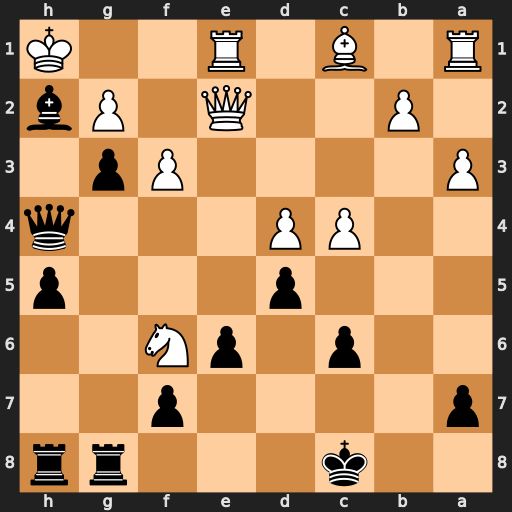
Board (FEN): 2k3rr/p4p2/2p1pN2/3p3p/2PP3q/P4Pp1/1P2Q1Pb/R1B1R2K
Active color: b
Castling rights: -
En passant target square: -
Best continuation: Bg1+ Kxg1 Qh2+ Kf1 Qh1#